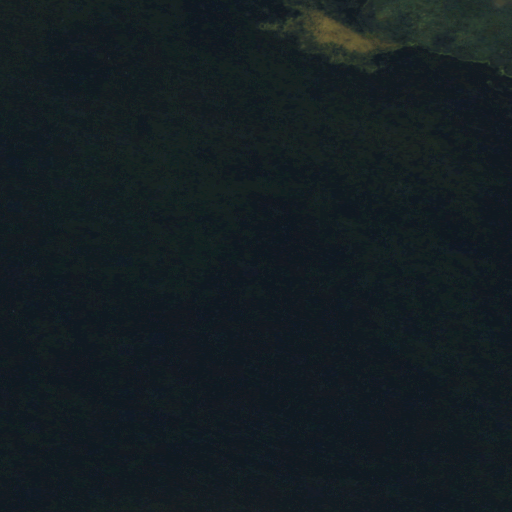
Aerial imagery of plain(s) in South Dakota named Alkali Flat (historical) containing open water and herbaceous wetlands